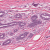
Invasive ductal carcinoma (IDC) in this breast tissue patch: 0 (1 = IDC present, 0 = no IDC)